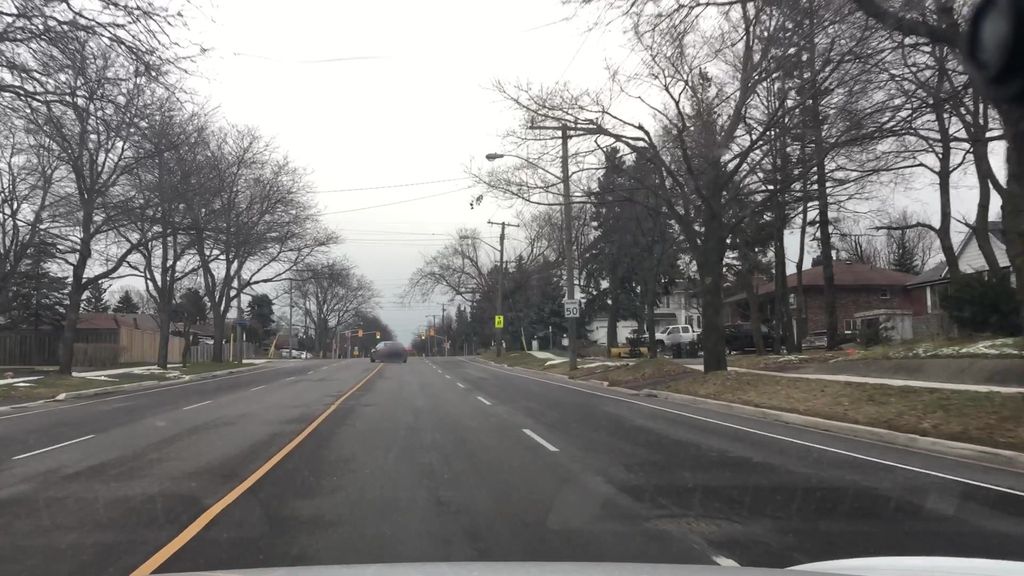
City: toronto